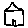
Label: house